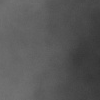
Atmospheric dust classification: dusty